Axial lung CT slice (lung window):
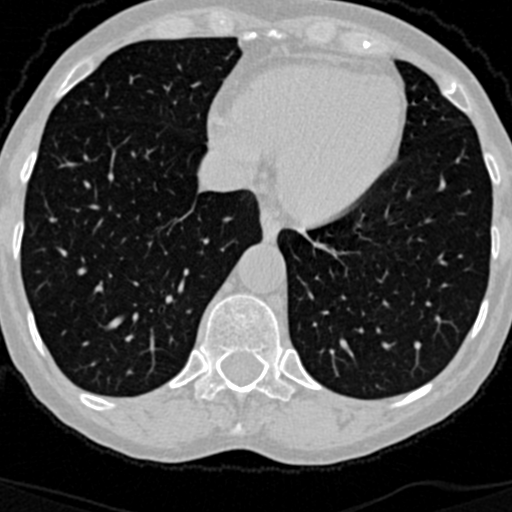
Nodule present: no